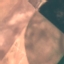
Label: AnnualCrop